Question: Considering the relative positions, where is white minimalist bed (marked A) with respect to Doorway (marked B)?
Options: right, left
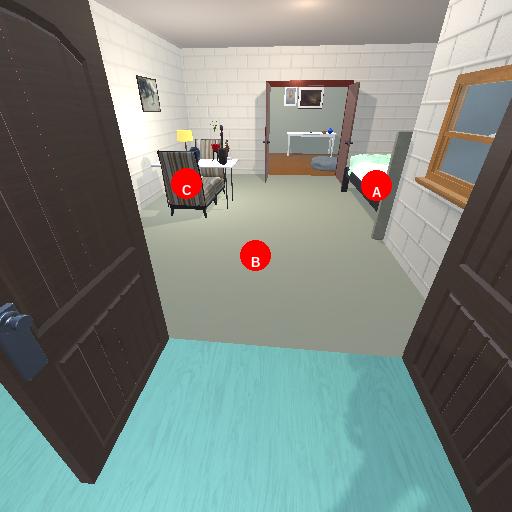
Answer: right